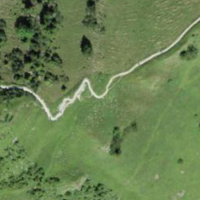
EUNIS habitat code: 23
Species observed at this site:
Gentiana verna
Campanula glomerata